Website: macys
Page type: account-selection
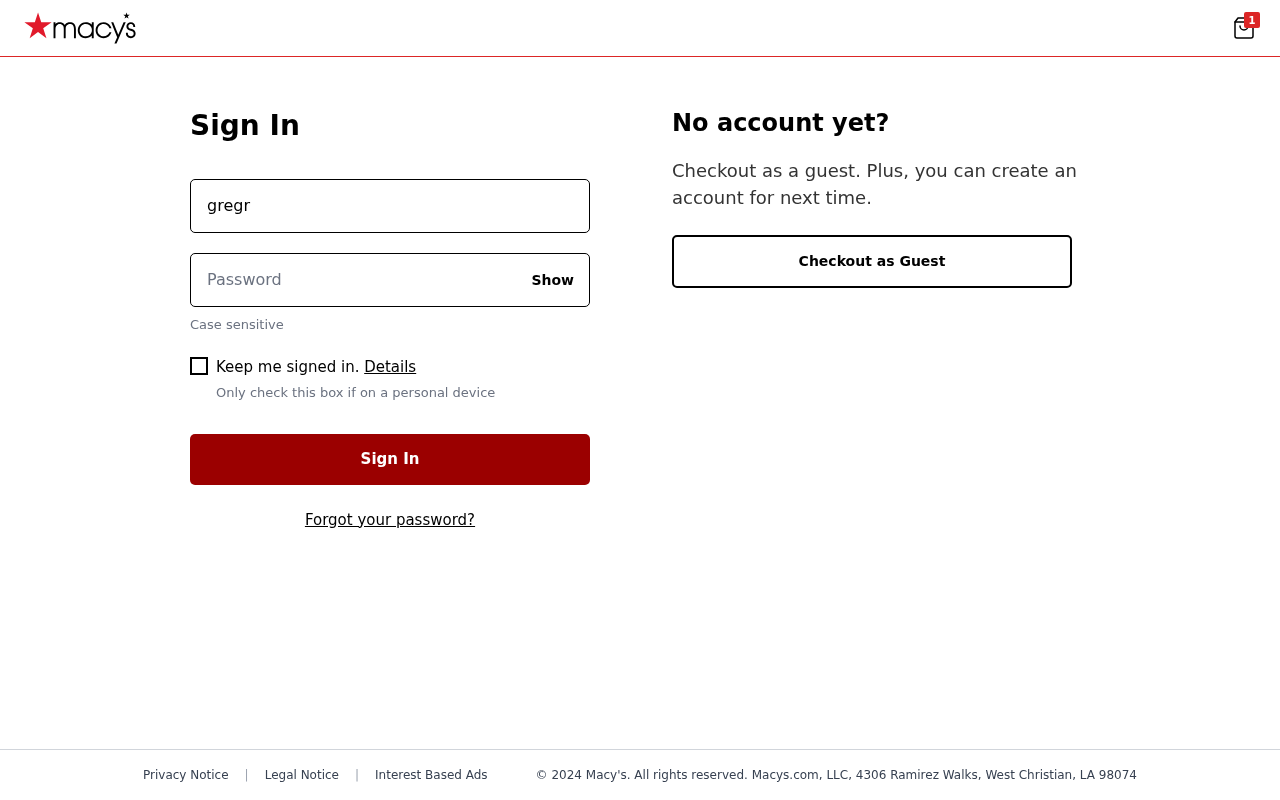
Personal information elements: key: PII_LOGIN_USERNAME
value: gregramsey17
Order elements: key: ORDER_NUM_ITEMS
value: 1